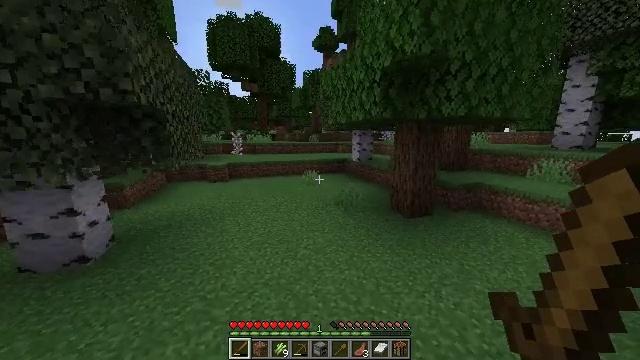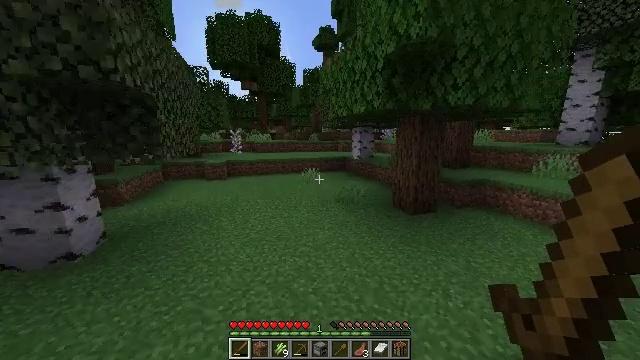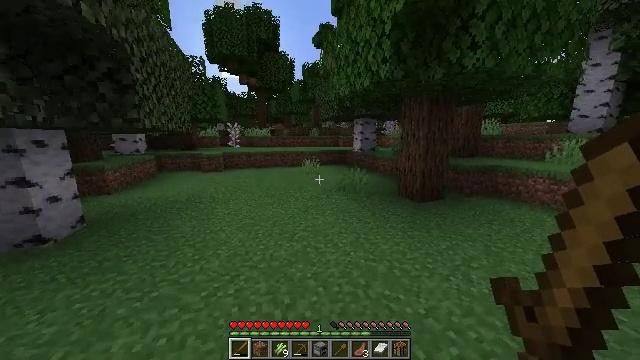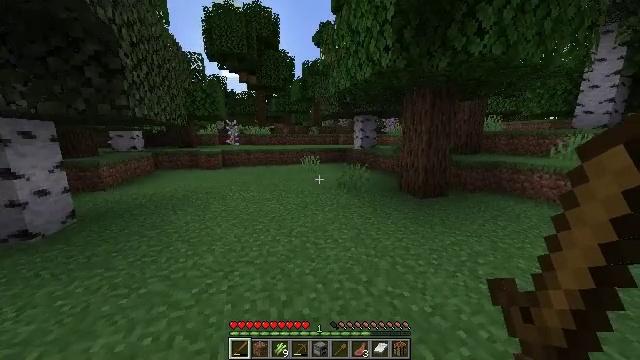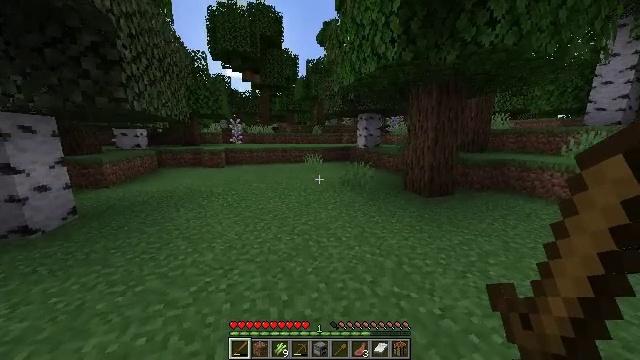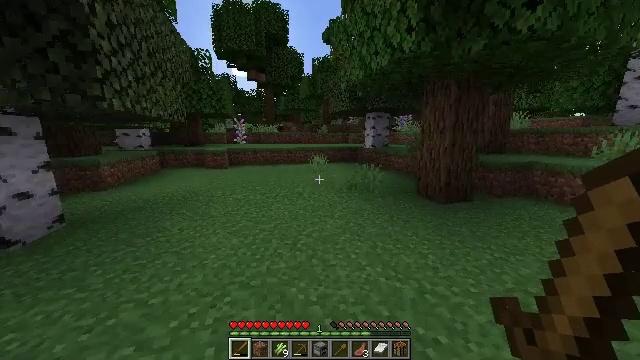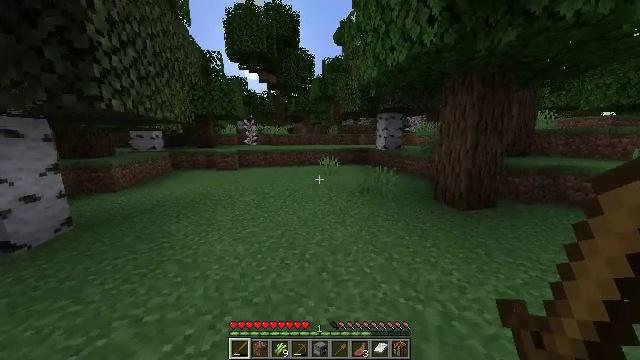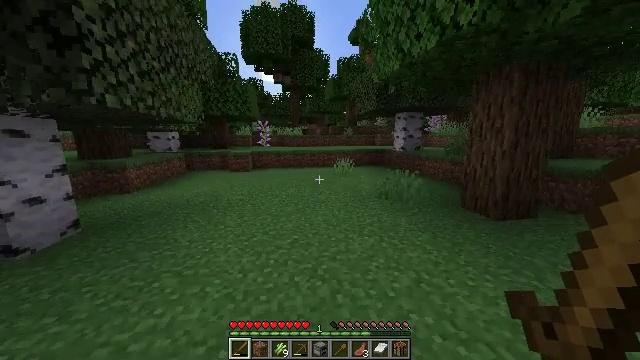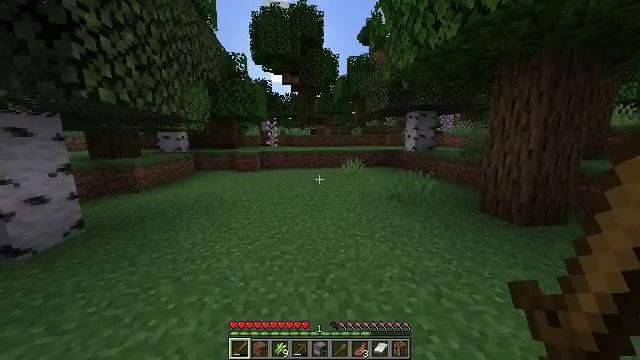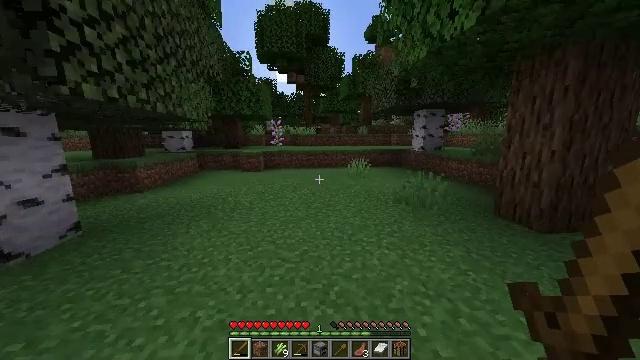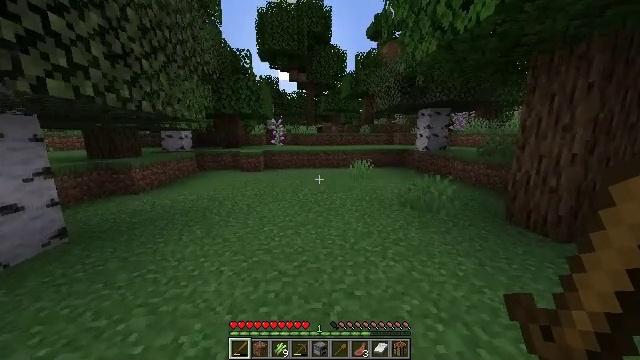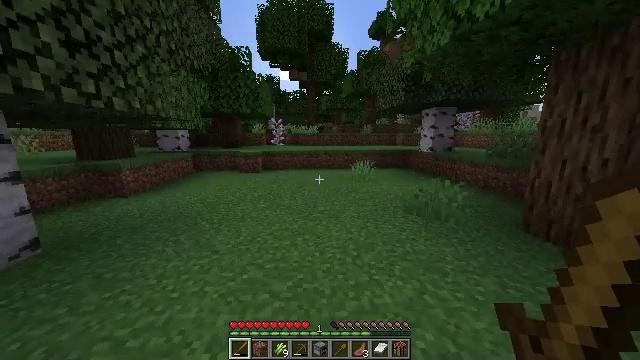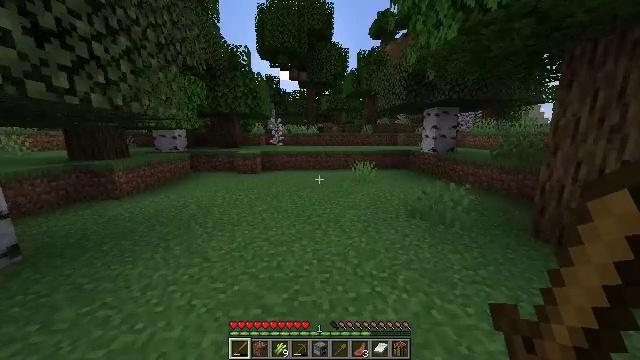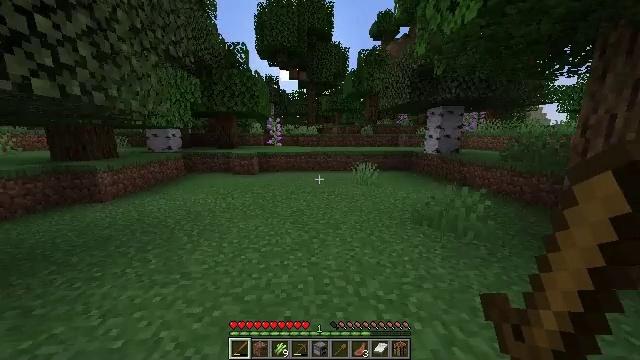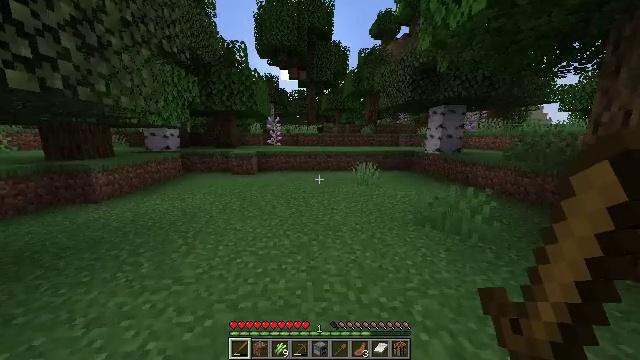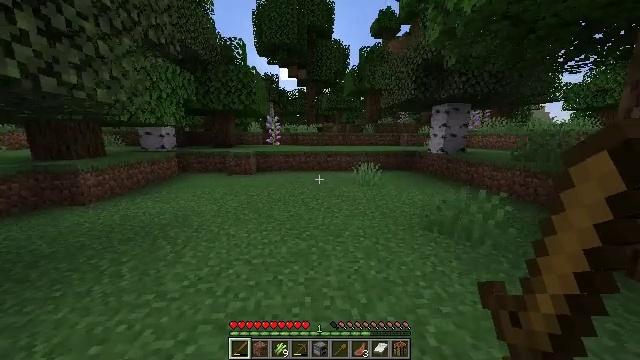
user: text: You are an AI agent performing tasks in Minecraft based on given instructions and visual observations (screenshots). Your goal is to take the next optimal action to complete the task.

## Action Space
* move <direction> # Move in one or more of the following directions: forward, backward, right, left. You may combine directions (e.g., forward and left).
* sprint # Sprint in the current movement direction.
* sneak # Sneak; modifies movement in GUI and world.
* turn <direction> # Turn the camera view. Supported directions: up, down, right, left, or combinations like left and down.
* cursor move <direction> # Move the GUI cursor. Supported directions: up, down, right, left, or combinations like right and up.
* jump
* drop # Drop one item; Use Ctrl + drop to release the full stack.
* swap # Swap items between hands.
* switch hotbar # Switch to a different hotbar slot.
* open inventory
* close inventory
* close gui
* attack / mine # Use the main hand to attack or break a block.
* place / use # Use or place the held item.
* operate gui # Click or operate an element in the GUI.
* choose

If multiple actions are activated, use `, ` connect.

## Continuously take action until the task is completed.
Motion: motion action
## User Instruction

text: Harvest sugar cane from the plant.
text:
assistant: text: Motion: move forward, sprint
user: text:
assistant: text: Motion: move forward, sprint
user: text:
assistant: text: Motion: move forward, sprint
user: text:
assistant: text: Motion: move forward, sprint
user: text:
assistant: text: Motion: move forward, sprint, turn left
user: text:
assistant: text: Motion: move forward, sprint, turn left
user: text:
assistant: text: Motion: move forward, sprint, turn left
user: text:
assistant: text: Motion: move forward, sprint, turn left
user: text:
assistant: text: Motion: move forward, sprint, turn left
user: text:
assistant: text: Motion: move forward, sprint
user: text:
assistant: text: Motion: move forward, sprint
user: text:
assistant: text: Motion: move forward, sprint
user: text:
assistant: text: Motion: move forward, sprint
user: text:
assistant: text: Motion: move forward, sprint
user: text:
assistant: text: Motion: move forward, sprint
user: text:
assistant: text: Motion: move forward, sprint
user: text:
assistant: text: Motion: move forward, sprint
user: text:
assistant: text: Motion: move forward, sprint
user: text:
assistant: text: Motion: move forward, sprint
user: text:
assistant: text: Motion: move forward, sprint
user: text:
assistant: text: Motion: move forward, sprint
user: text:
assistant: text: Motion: move forward, sprint
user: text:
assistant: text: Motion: move forward, sprint
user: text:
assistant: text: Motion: move forward, sprint
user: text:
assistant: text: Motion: move forward, sprint
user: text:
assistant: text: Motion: move forward, sprint
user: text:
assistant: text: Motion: move forward, sprint
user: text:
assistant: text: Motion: move forward, sprint
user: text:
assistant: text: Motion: move forward, sprint
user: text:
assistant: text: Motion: move forward, sprint